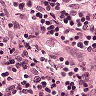
Metastatic tissue present: no